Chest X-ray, AP view. Patient: 44 years old, sex M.
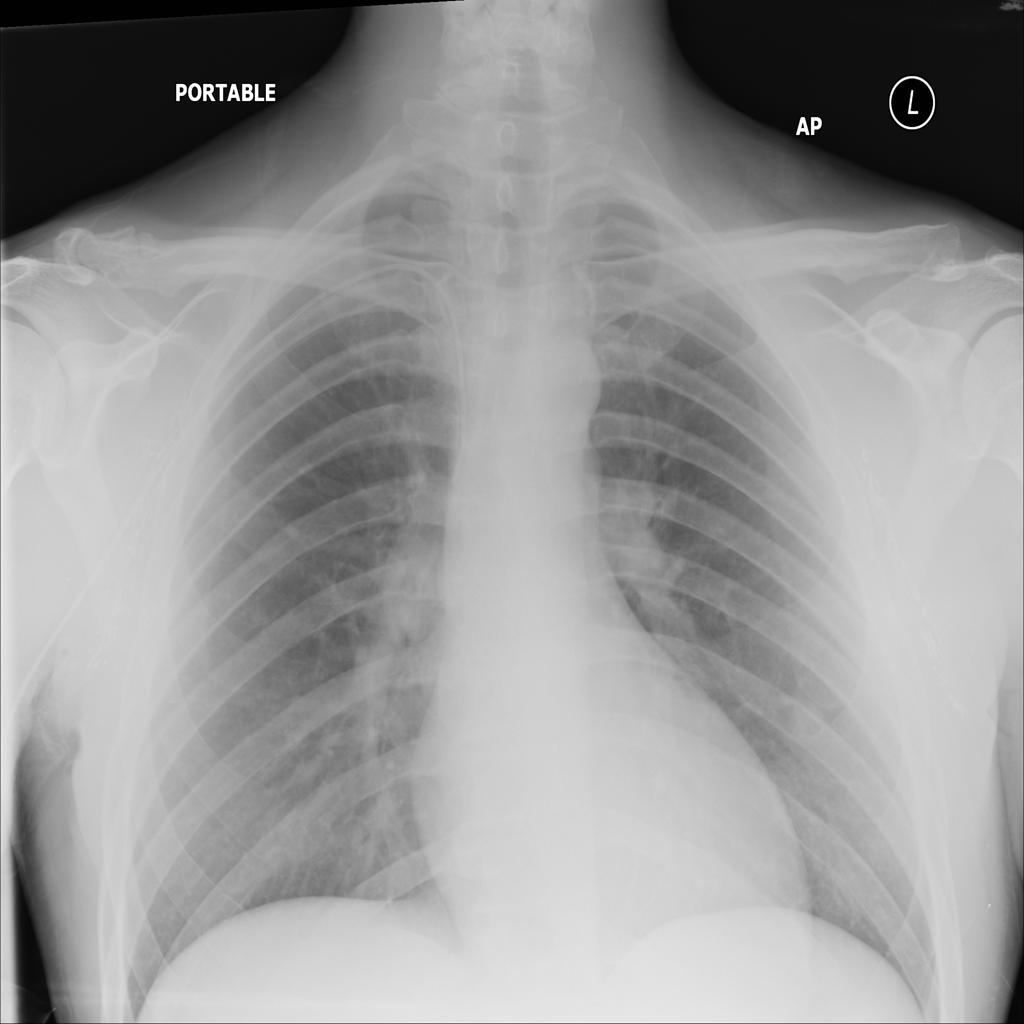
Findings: No Finding